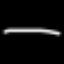
Label: line